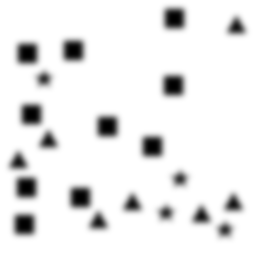
Squares: 10
Triangles: 7
Stars: 4
Total shapes: 21